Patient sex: M
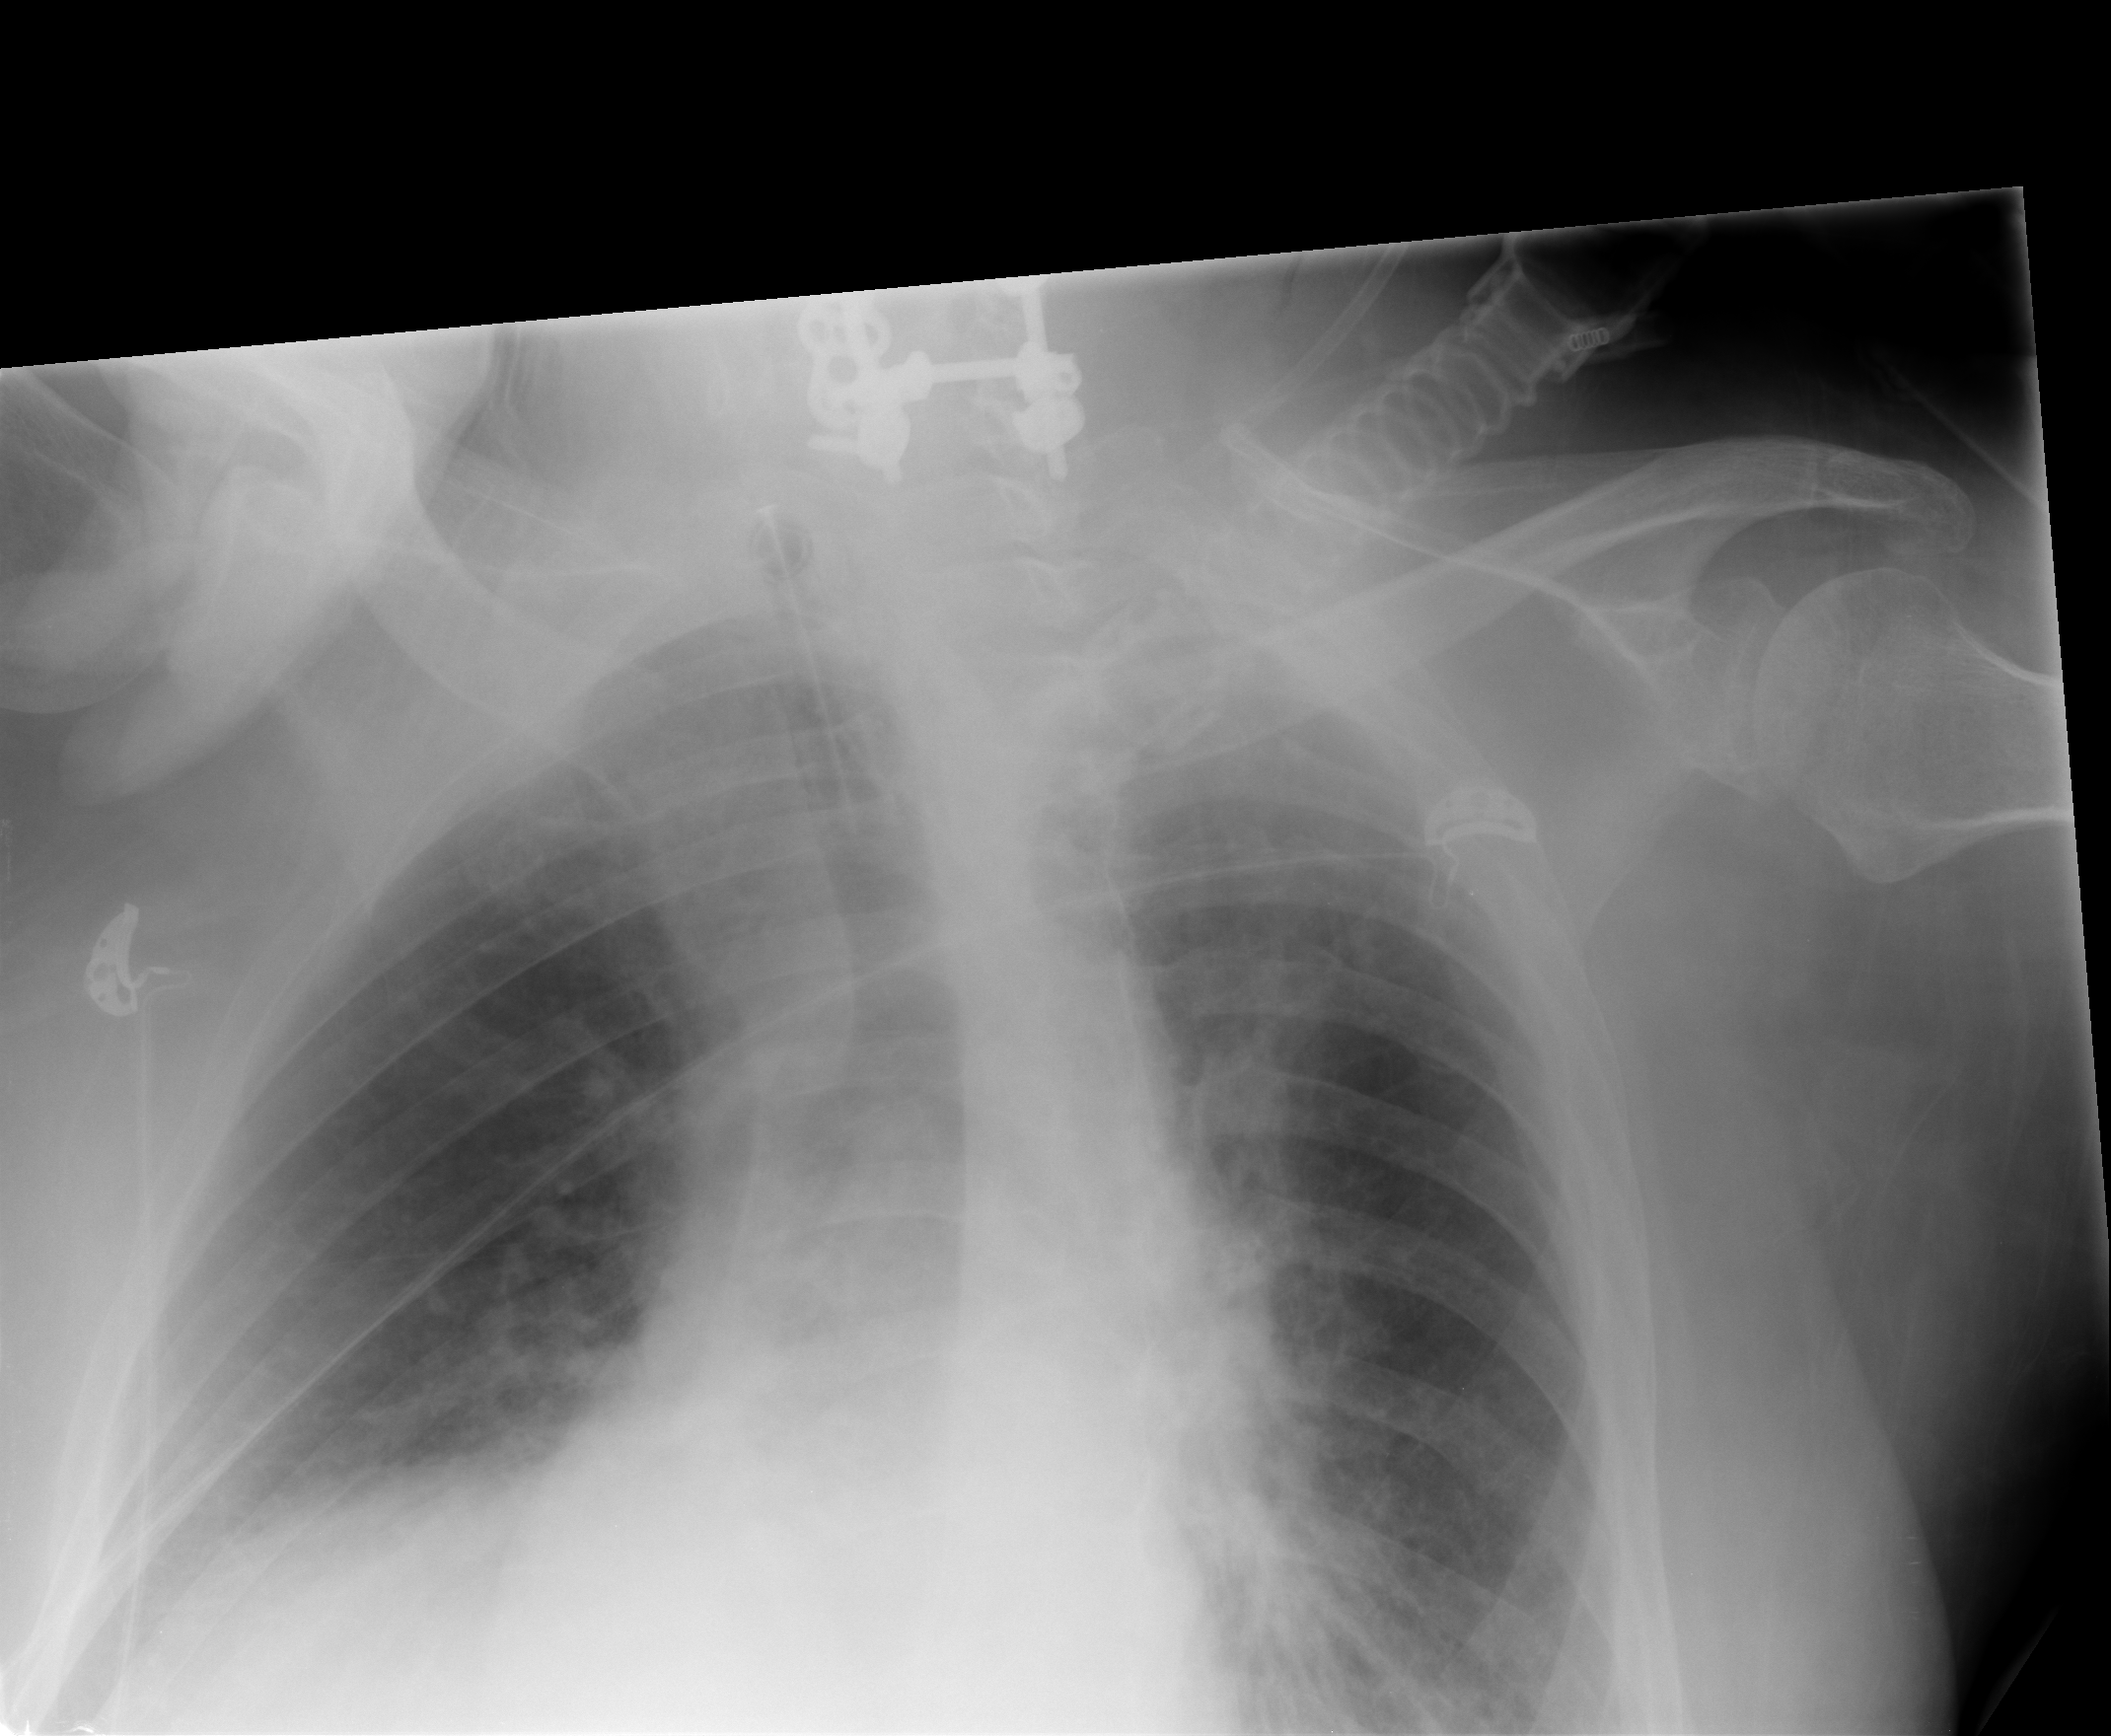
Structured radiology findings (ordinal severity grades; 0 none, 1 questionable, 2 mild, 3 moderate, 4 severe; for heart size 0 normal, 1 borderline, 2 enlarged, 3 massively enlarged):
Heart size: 0
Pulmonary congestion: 0
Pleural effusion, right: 0
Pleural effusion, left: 0
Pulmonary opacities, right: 0
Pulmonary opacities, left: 1
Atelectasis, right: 0
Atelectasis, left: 0